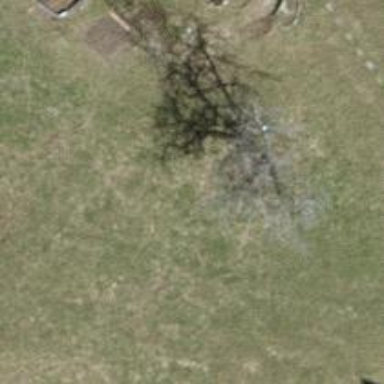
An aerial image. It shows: Beautiful tree in nature.